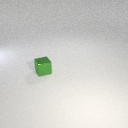
small green metal cube